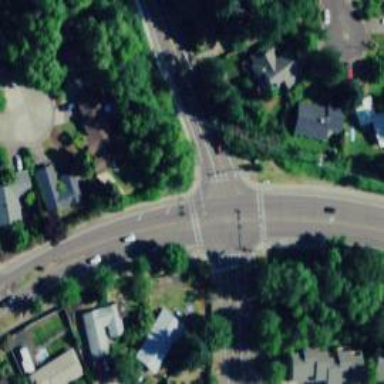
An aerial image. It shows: Marked crossing on footway.